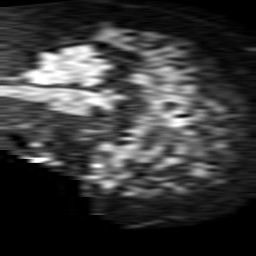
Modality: TRACE
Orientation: sagittal
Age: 54
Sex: male
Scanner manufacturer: philips
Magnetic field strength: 1.5 T
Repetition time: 3.509 s
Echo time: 0.09257 s